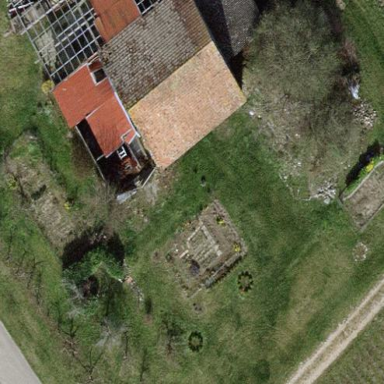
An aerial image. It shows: Farmyard area.